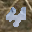
Label: 4